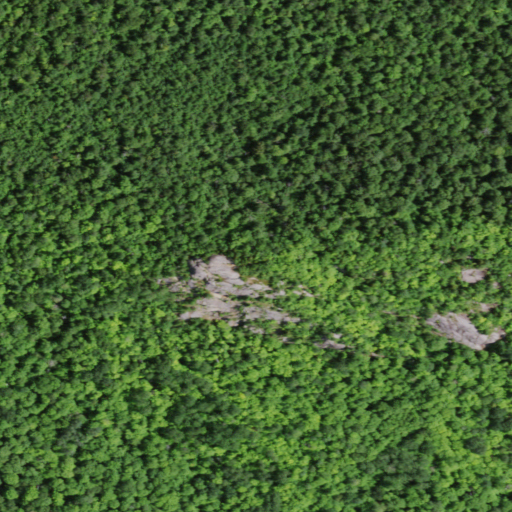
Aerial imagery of mountain in New York named Little Porter Mountain containing only deciduous forest